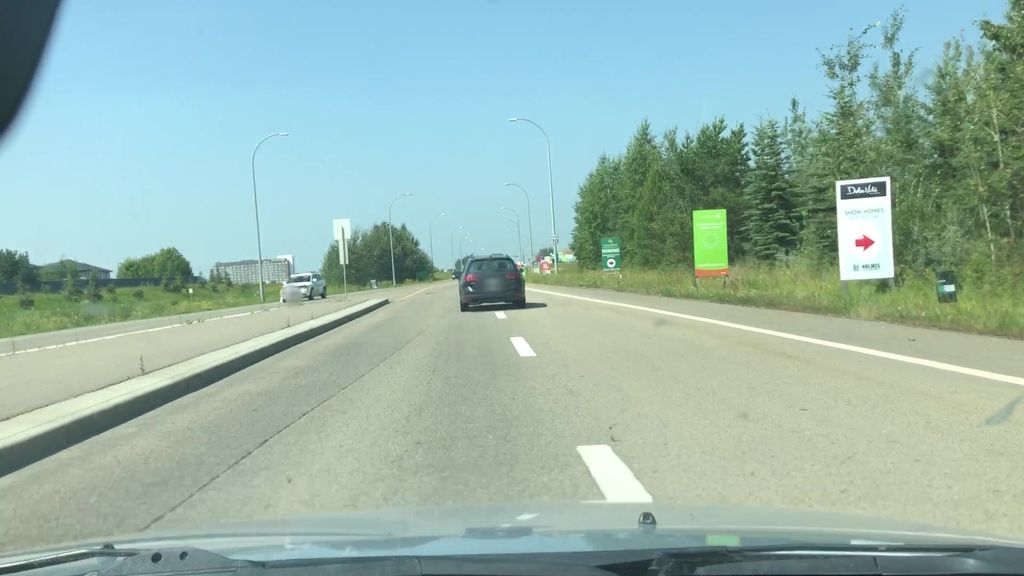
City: edmonton